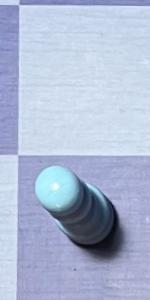
Label: Pawn_White